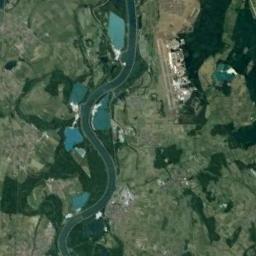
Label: river